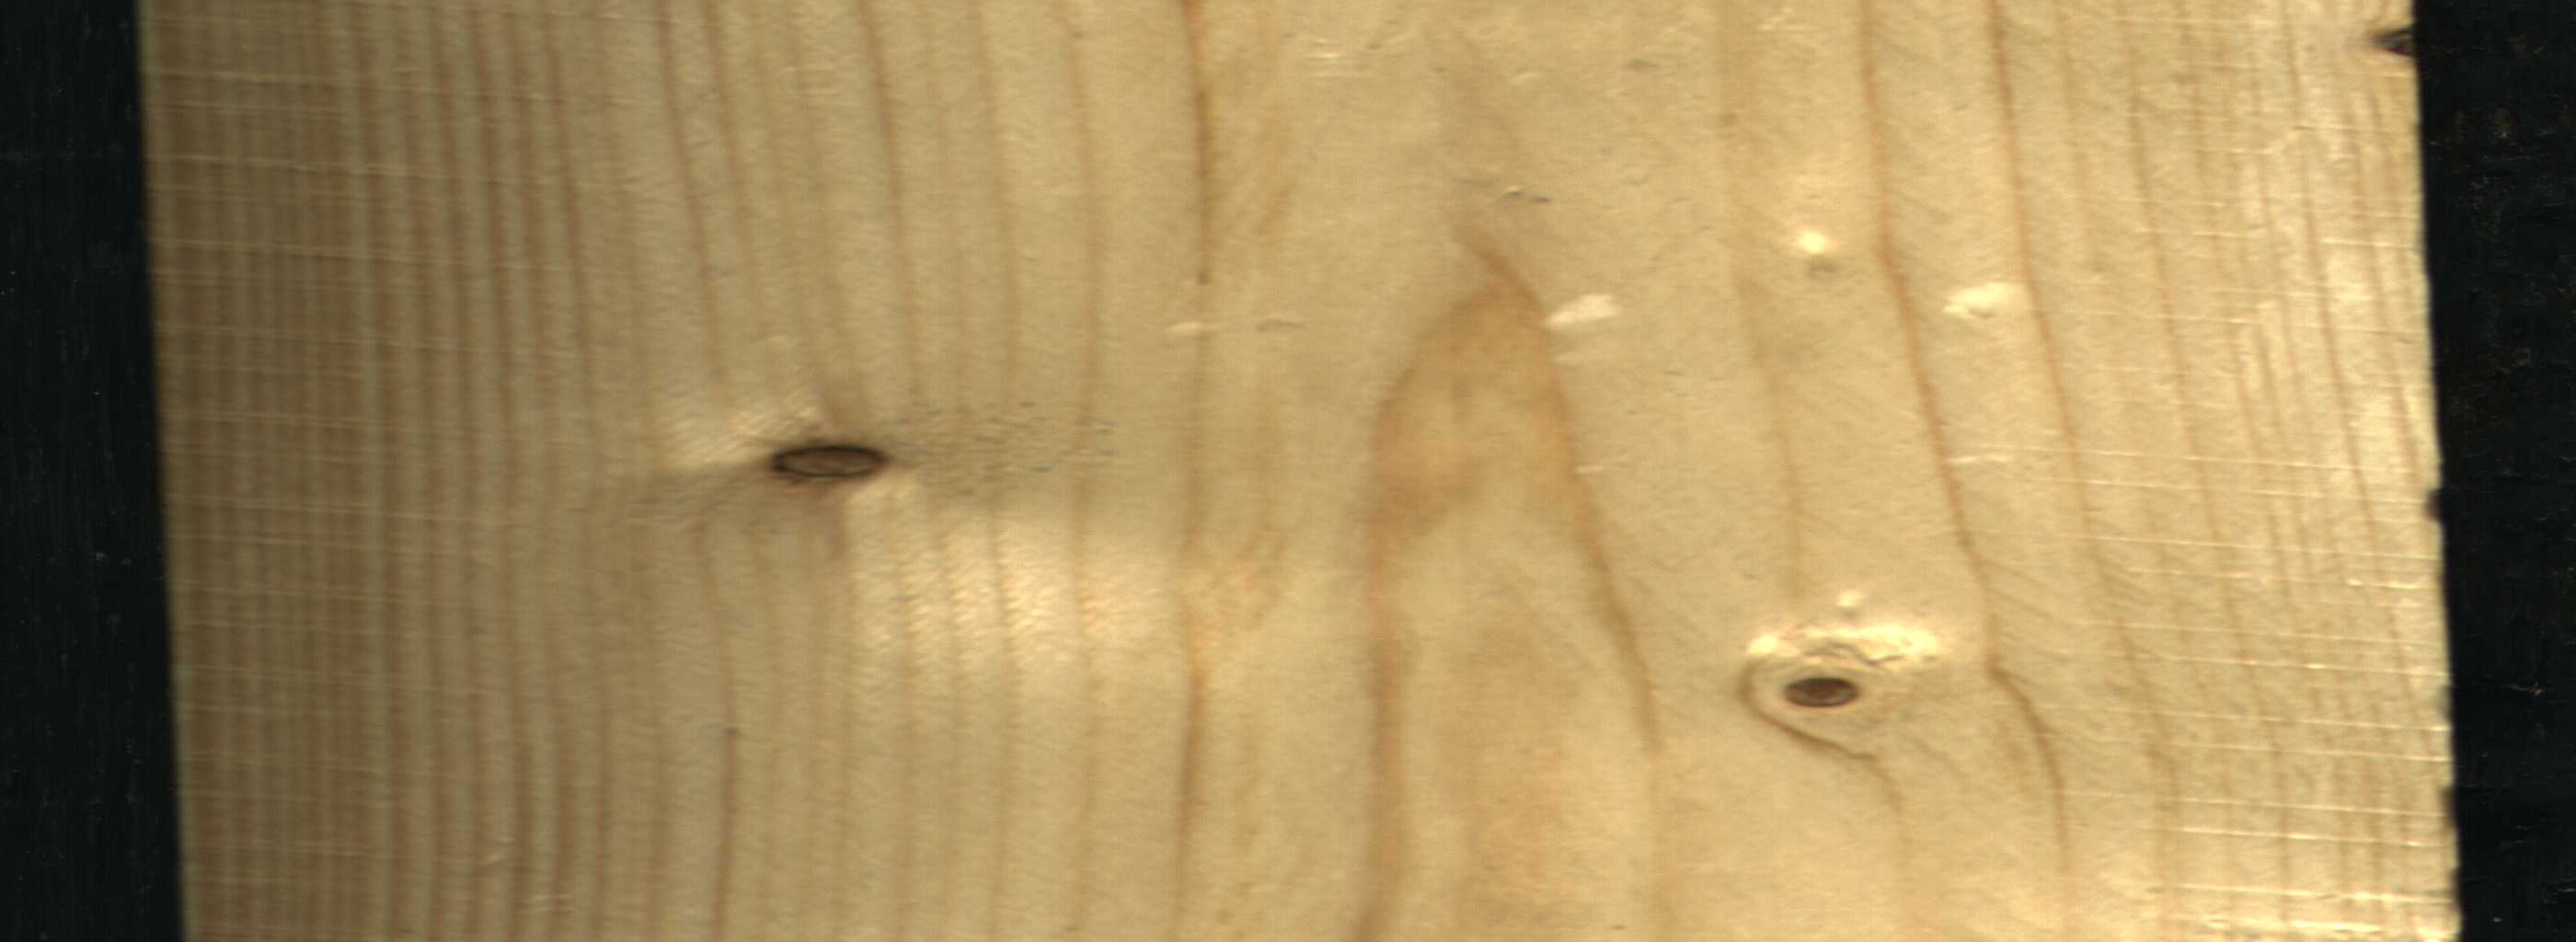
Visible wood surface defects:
Dead_Knot
Dead_Knot
Live_Knot